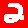
Digit: 2